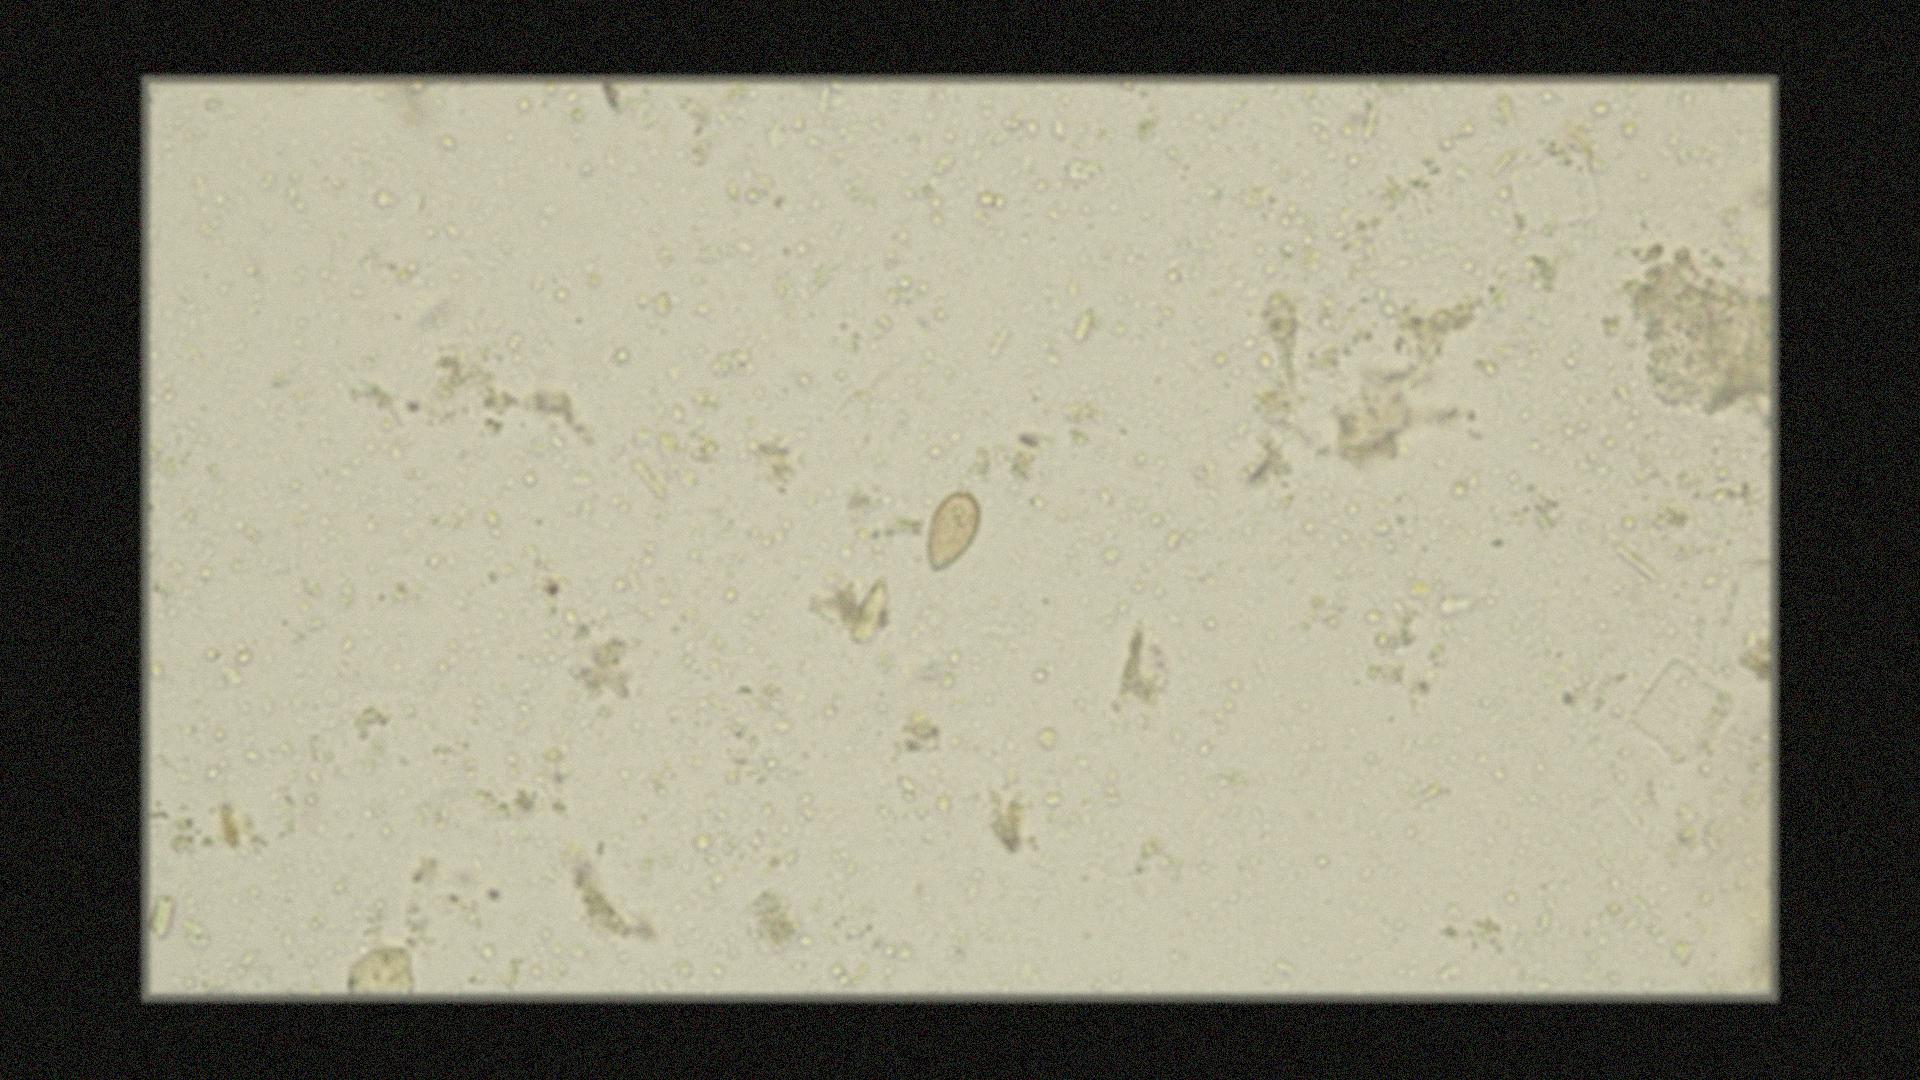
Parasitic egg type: Opisthorchis viverrine